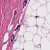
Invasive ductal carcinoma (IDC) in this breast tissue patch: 0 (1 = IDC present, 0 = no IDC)